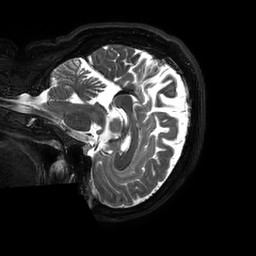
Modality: T2w
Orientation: sagittal
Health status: ill
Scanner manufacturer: philips
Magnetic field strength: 3 T
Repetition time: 2.5 s
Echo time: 0.331 s